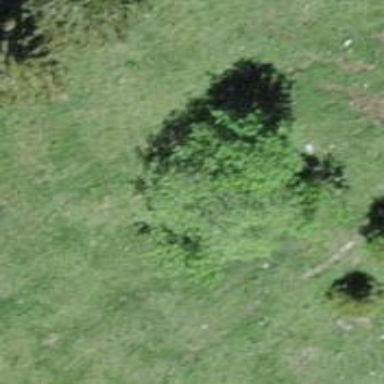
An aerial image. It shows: Needle-leaved tree in its natural environment.